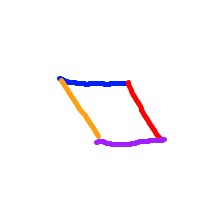
Shape: parallelogram